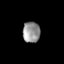
Tissue: skin
Cell type: Fibroblasts
Senescence score: 0.8578
Nuclear area (px): 353
Mean DAPI intensity: 148.04